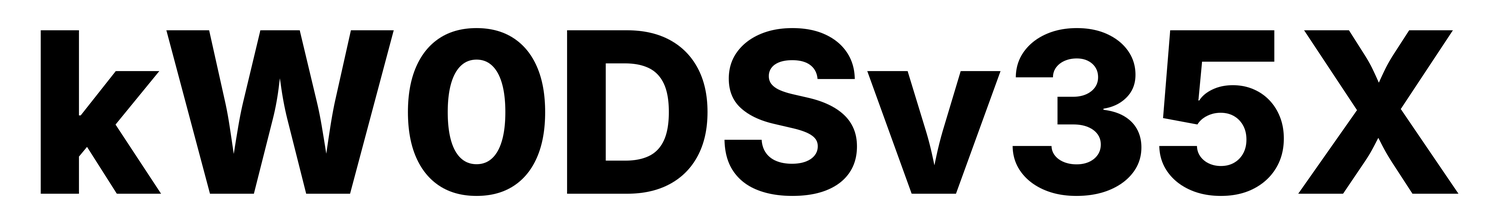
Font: Inter_ExtraBold